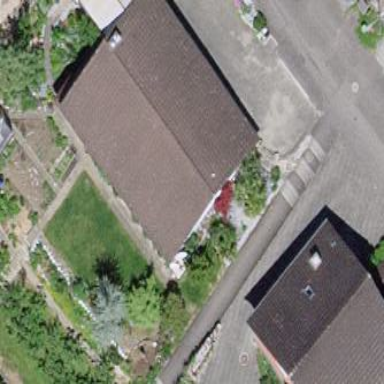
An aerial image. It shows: Building with tile roof.